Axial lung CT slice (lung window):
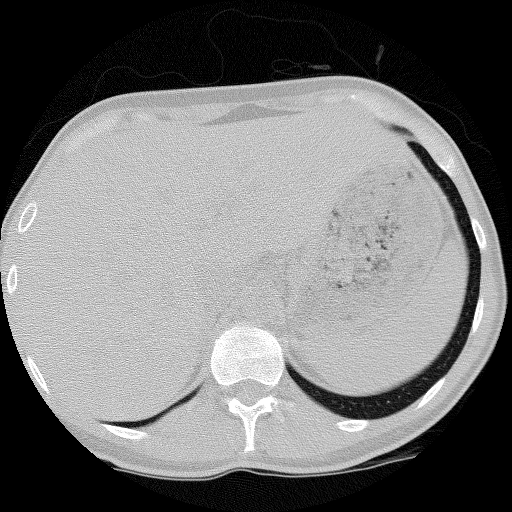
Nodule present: no